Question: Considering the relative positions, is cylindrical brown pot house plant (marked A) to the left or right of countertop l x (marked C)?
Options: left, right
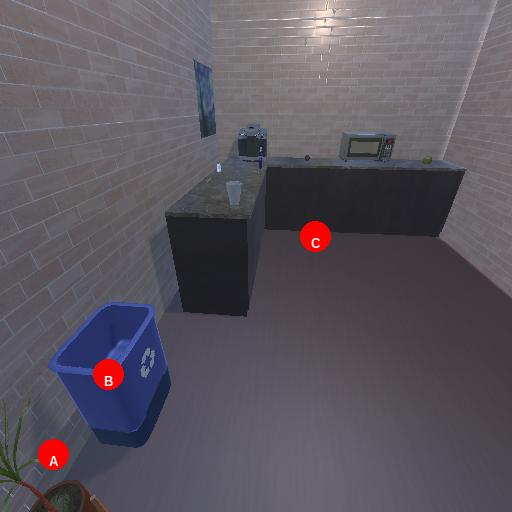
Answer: left